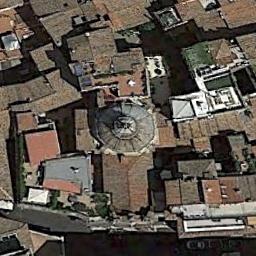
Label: church